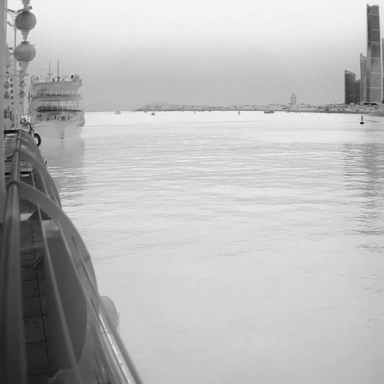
There is a container_ship in the infrared image.